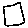
Label: square